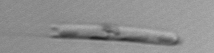
Label: Eucampia_morphytype1